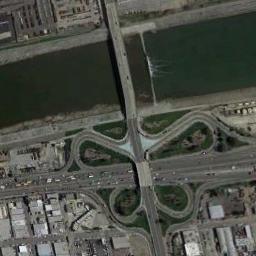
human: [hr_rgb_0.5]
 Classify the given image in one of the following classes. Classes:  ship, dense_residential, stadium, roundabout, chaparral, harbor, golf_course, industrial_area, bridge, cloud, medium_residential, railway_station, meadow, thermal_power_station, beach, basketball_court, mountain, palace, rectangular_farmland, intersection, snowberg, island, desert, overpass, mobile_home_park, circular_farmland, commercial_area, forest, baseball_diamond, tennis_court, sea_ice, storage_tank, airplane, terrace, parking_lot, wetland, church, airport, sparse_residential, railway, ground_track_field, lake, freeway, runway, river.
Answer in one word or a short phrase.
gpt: bridge